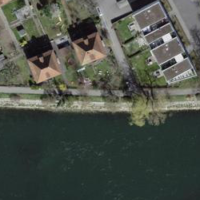
EUNIS habitat code: 54
Species observed at this site:
Cardamine pratensis